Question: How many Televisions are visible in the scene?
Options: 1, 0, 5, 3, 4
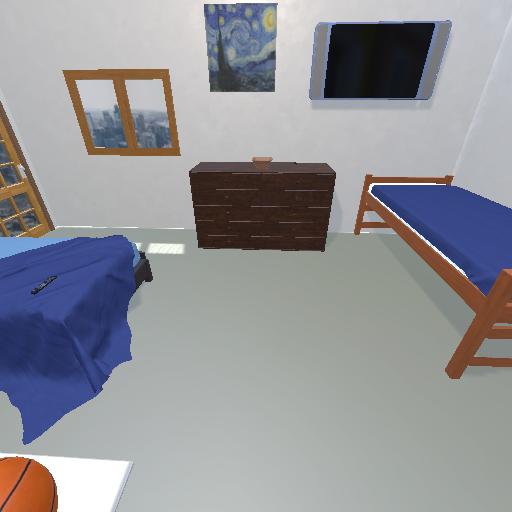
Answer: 1